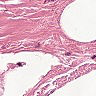
Metastatic tissue present: no